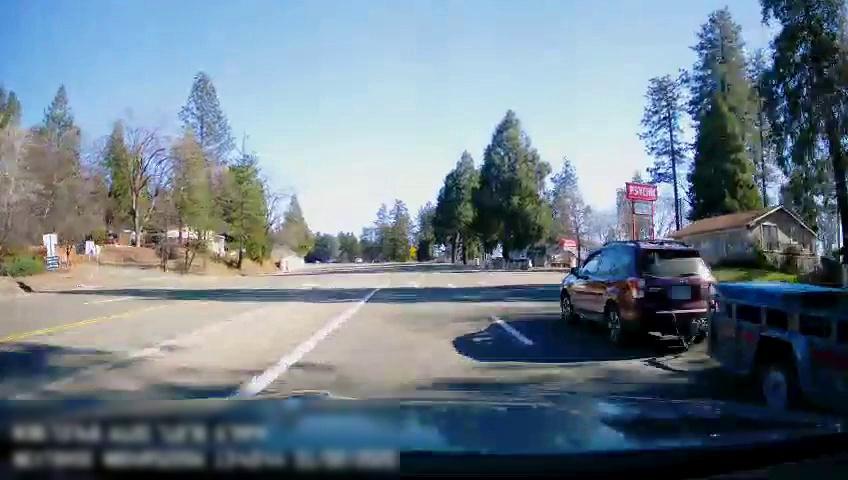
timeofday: Day
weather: Sunny
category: Drivable Space
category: Vehicles | SUV
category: Vehicles | Other LV
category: Lanes | Opposite Lane
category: Lanes | Current Lane
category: Lanes | Opposite Lane
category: Lanes | Opposite Lane
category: Lanes | Current Lane
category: Lanes | Alternate Lane